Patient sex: M
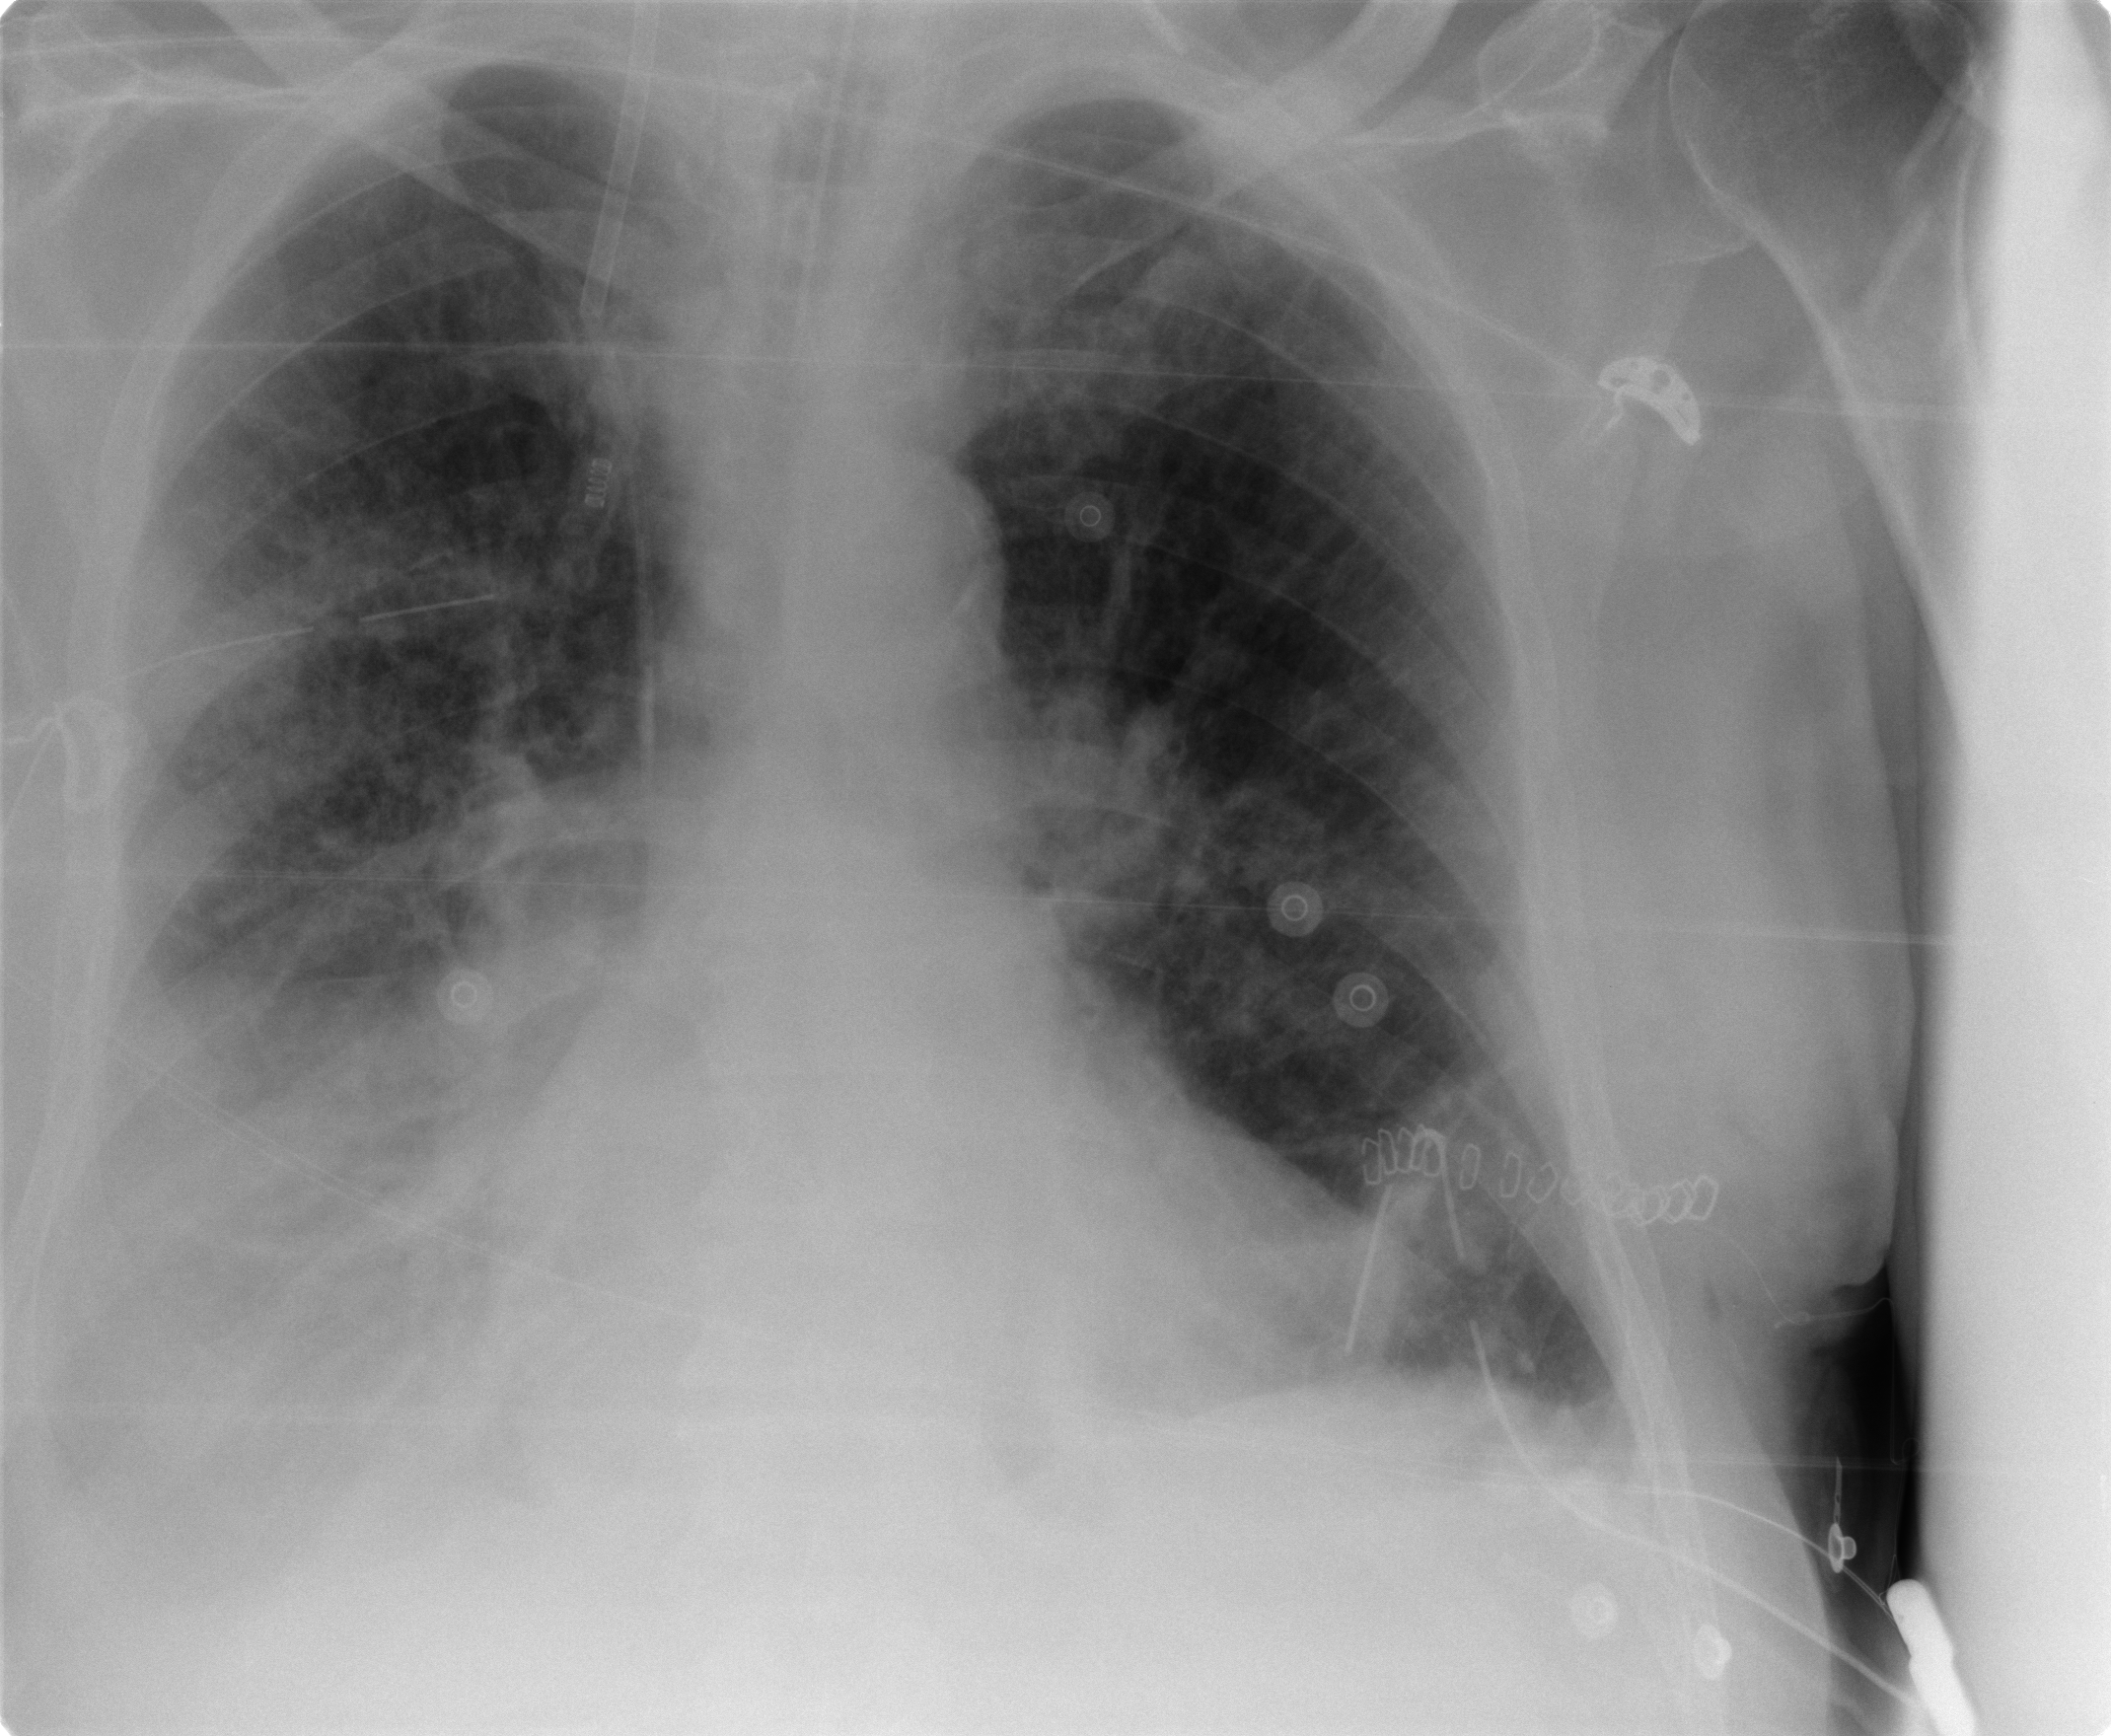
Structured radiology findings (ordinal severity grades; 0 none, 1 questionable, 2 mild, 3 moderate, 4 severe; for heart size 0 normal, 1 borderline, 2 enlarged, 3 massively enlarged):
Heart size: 0
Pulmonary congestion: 2
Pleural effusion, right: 3
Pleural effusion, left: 2
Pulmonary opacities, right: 3
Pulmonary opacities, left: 2
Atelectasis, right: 3
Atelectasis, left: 3